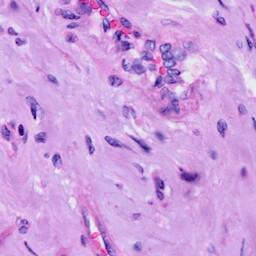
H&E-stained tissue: Cervix